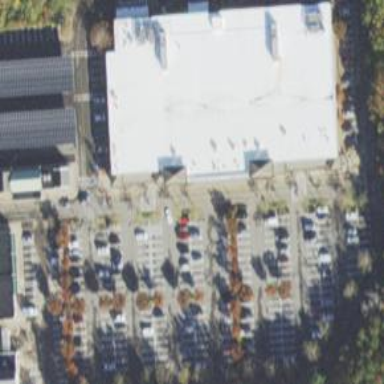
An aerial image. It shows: Parking space is available.